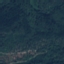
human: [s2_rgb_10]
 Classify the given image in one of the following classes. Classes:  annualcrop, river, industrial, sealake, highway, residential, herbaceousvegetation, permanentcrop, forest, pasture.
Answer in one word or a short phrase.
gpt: Forest